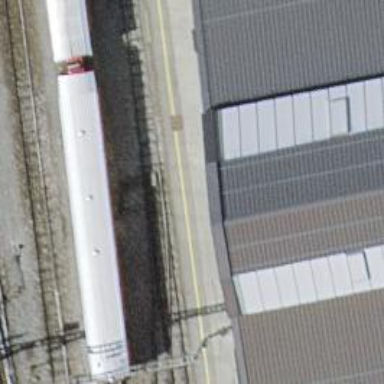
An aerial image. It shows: Railway switch.